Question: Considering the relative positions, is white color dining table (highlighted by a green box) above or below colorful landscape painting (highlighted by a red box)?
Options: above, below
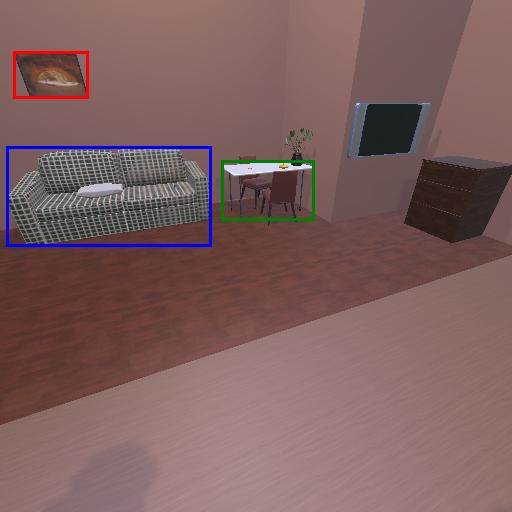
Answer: above